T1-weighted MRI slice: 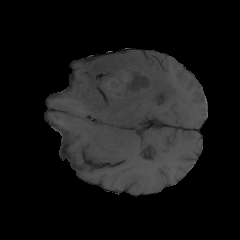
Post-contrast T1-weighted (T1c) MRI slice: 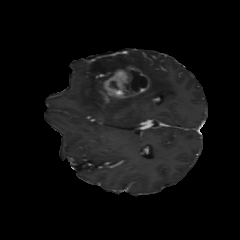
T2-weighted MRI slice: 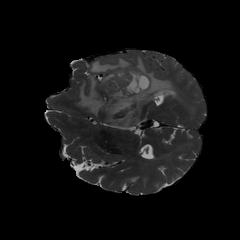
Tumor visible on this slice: yes